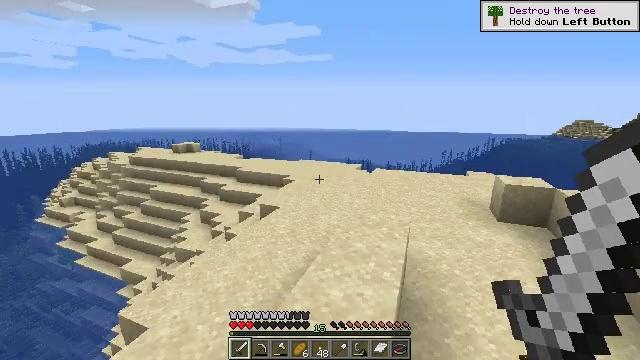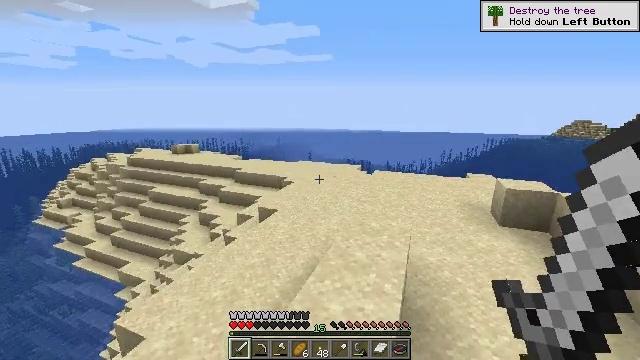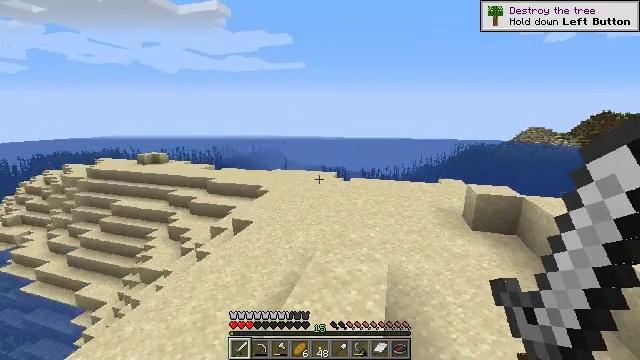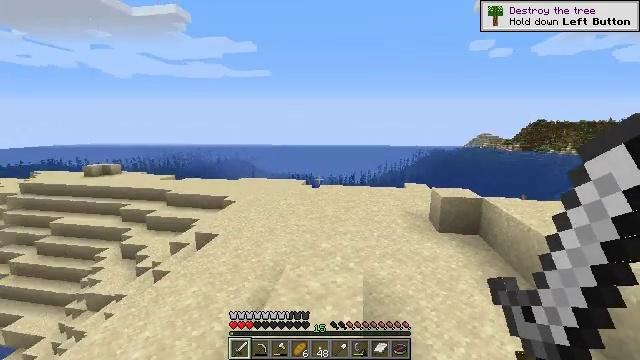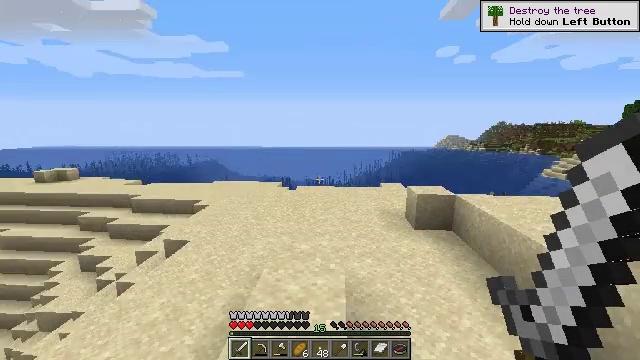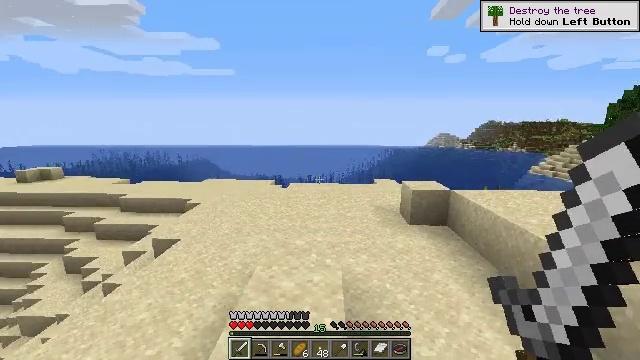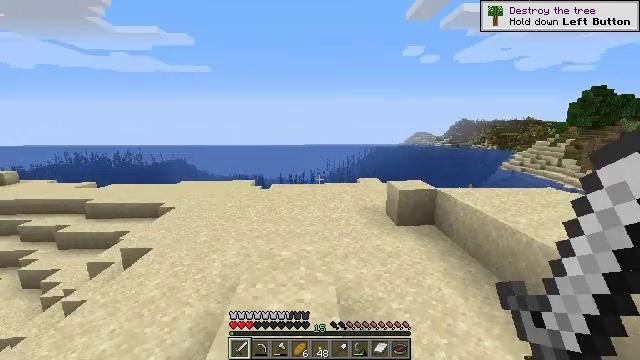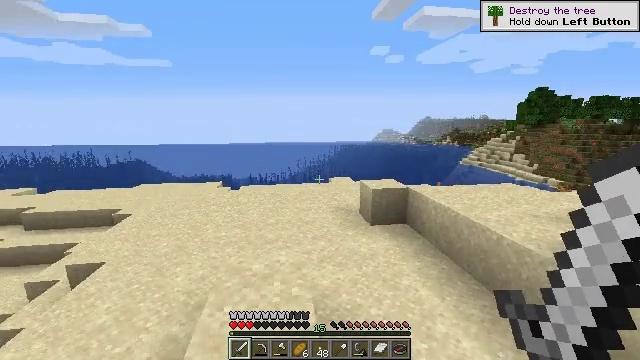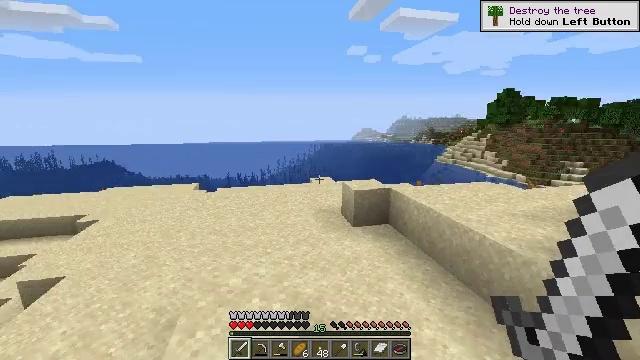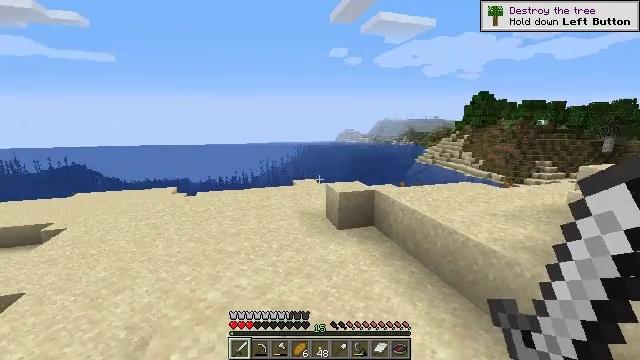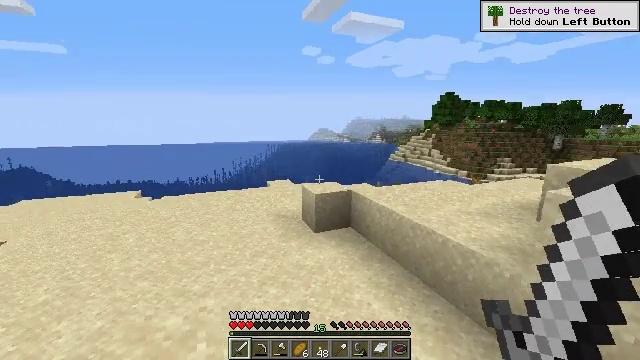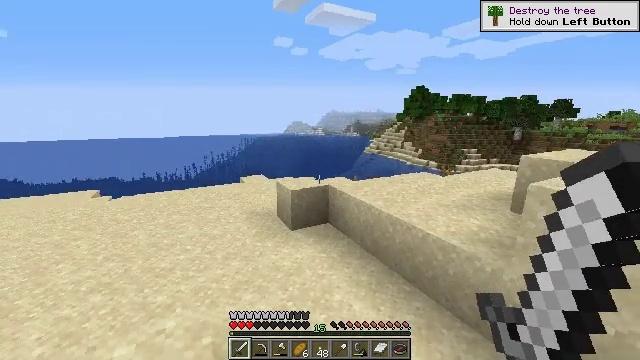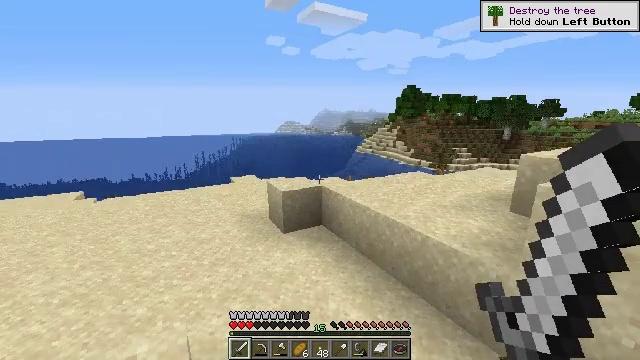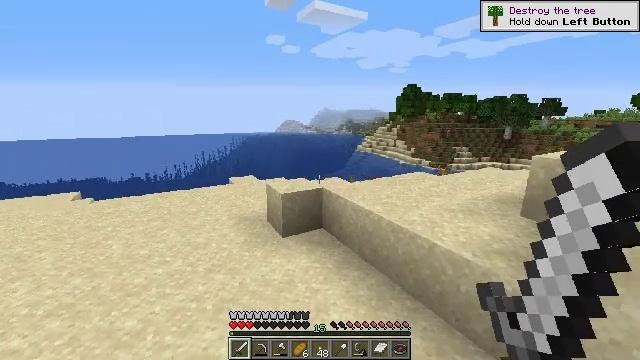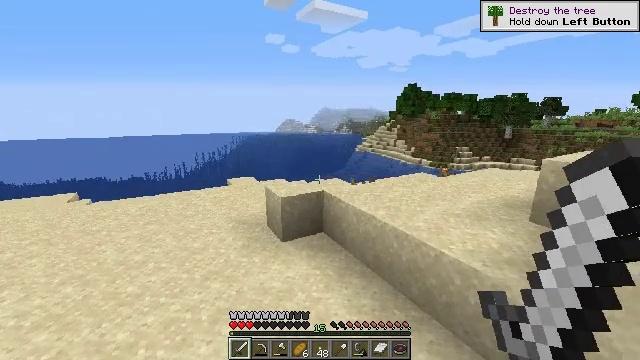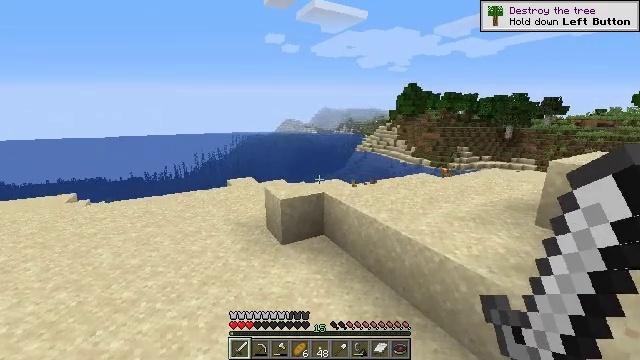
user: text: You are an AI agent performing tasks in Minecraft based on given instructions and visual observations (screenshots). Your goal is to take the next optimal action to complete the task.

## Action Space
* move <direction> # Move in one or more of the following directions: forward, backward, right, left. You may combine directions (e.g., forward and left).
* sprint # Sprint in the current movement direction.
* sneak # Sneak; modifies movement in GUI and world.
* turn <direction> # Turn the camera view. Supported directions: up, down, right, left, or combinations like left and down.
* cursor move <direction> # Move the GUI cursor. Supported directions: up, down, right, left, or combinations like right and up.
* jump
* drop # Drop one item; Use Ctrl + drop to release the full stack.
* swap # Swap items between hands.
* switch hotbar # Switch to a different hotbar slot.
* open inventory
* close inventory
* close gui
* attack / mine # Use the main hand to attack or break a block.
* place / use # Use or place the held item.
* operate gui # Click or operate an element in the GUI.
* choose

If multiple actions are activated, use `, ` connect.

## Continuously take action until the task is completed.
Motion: motion action
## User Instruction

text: Gather a dead bush.
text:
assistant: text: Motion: move forward, jump
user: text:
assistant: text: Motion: move forward, turn right and up
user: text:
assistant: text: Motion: move forward, turn right and up
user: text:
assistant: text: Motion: move forward, turn right
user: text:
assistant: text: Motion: move forward, turn right
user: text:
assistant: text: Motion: move forward, turn right
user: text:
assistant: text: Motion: move forward, turn right
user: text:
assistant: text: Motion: move forward, turn right
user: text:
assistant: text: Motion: move forward, turn right
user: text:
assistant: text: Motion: move forward, turn right
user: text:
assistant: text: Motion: move forward, turn right and down
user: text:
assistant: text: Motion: move forward, turn right
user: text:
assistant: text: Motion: move forward
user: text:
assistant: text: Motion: move forward
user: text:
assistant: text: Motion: move forward
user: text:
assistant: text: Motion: move forward
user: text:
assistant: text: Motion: move forward
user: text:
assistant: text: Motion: move forward
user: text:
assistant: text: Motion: move forward
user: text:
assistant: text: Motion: move forward
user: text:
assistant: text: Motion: move forward
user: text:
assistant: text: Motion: move forward, turn right and down
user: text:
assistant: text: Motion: move forward, turn right and down
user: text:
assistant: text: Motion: move forward, turn right and down
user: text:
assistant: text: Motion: move forward, turn right
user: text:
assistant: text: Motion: move forward
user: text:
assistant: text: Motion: move forward
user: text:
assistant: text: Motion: move forward
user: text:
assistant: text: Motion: move forward
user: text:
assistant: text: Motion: move forward, jump